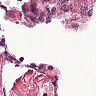
Metastatic tissue present: no